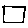
Label: square